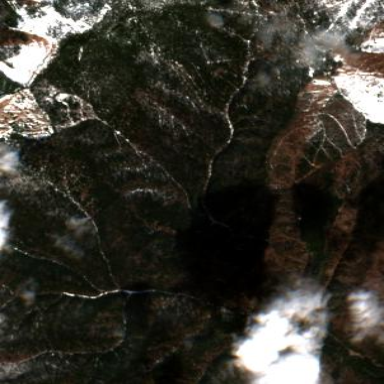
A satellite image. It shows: Coniferous forest area.